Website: home-depot
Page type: billing-address
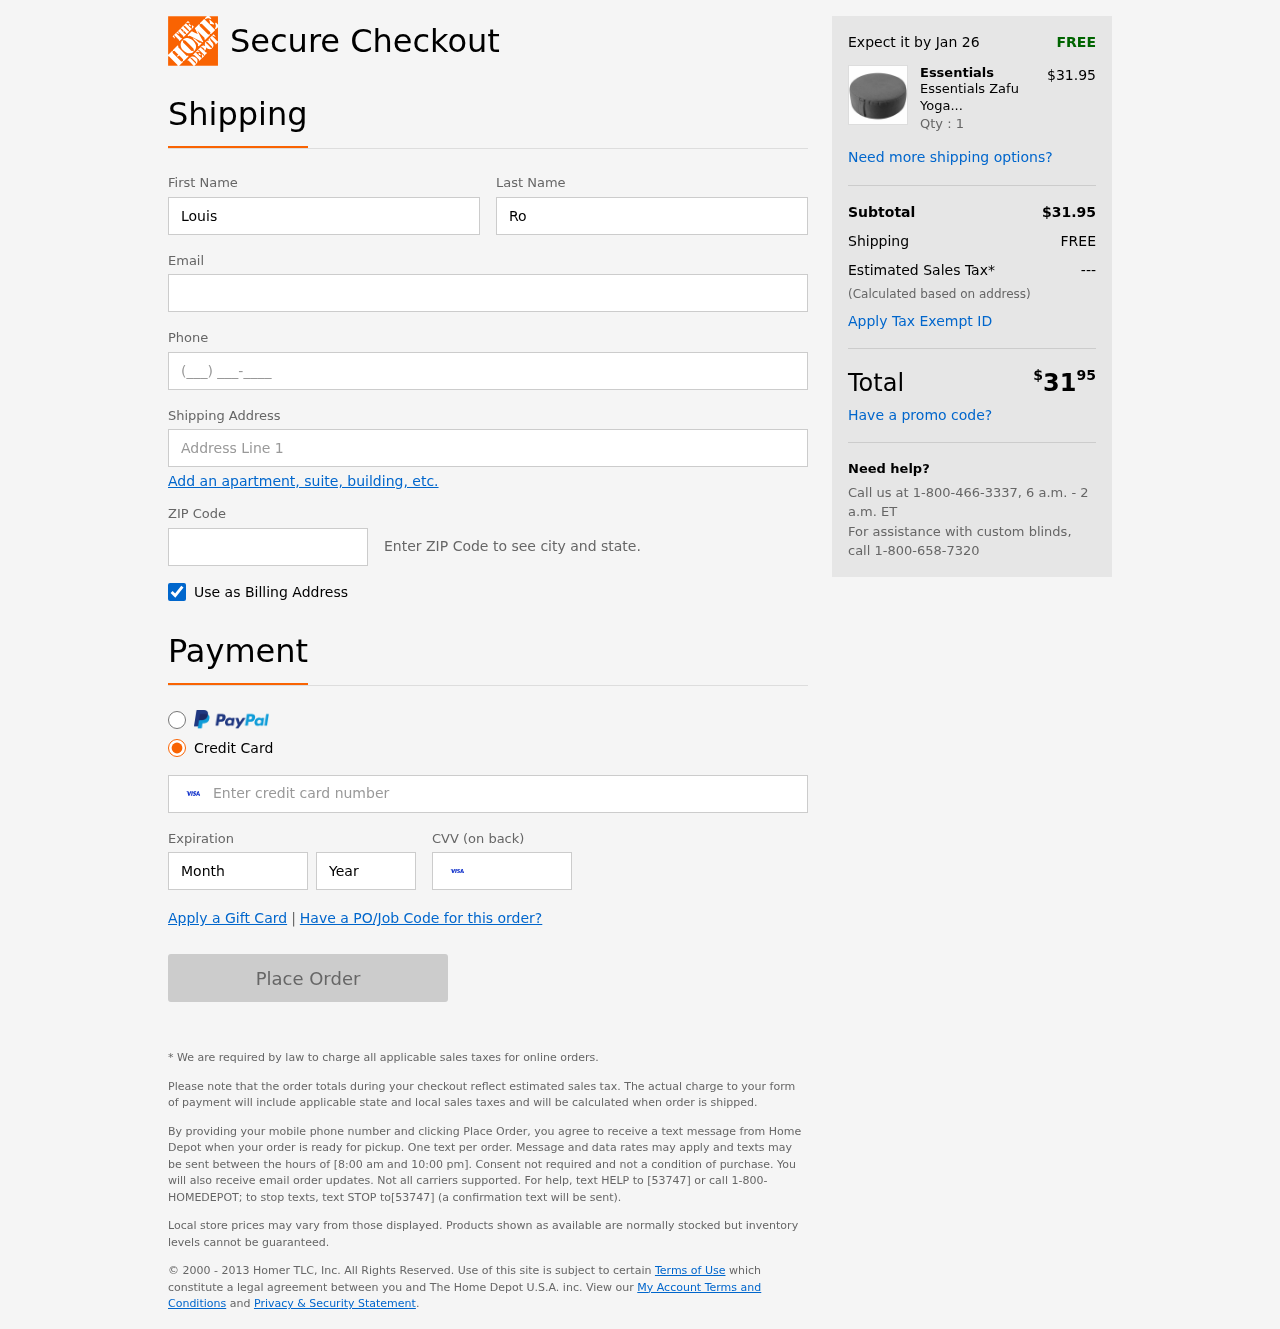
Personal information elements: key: PII_FIRSTNAME
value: Louis
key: PII_LASTNAME
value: Rosales
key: PII_EMAIL
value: louis.rosales@hotmail.com
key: PII_PHONE
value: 4676051741
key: PII_STREET
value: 416 Jesse Burgs Suite 630
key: PII_POSTCODE
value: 20939
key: PII_CARD_NUMBER
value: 4721 2263 8911 8259
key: PII_CARD_EXPIRY_MONTH
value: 04
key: PII_CARD_CVV
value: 921
Product elements: key: PRODUCT1_BRAND
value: Essentials
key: PRODUCT1_NAME
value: Essentials Zafu Yoga Bolster Pillow (Grey)
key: PRODUCT1_PRICE
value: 31.95
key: PRODUCT1_QUANTITY
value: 1
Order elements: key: ORDER_DELIVERY_DATE
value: Jan 26
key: ORDER_SUBTOTAL
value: $31.95
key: ORDER_SHIPPING_COST
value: FREE
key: ORDER_TAX
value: ---
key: ORDER_TOTAL2
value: $3195